Question: I want to change the symbol of particular data points on a line graph in base R.
Here is an example of my plot:
'''
month<-c("2010-08-01", "2010-09-01", "2010-10-01", "2010-12-01", "2011-01-01", "2011-02-01",
"2011-03-01", "2011-04-01", "2011-05-01", "2011-06-01", "2011-07-01", "2011-09-01",
"2011-11-01", "2012-01-01", "2012-02-01", "2012-03-01", "2012-05-01", "2012-07-01",
"2012-08-01")
prevalence<-c(10,7.5,5.2,3.5,6.4,2.7,5.8,13.2,4.3,4.7,6.4,4.4,5.2,3.3,1.0,3.1,9.9,33.3,1.0)
df<-data.frame(month, prevalence)
df$month<-as.Date(df$month)
plot(df$month, df$prevalence,lwd = 1.8, ylim=c(0,40),pch=16, bty='n',
ylab="Prevalence (%)", xlab="Month",col='black',cex=1,cex.lab=1.0,cex.axis=1.0)
len = .07
axis(side = 1, at = df$month, labels=F, tck=-0.015)
axis(side=2, at=c(0,10,20,30,40,50), labels=c("", "", "", "", "", ""), tck=-0.015)
lines(df$month, df$prevalence, col='black', lwd=1.8)
'''
The graph produced:
The y-value for the second last point is much higher than the others, and I would like to change the point to an open circle to indicate that there were only 3 samples for this data point. As I have a several of these line graphs to overlay in the one plot, it would look to messy to try to indicate this another way like manually overlaying a symbol on the graph.
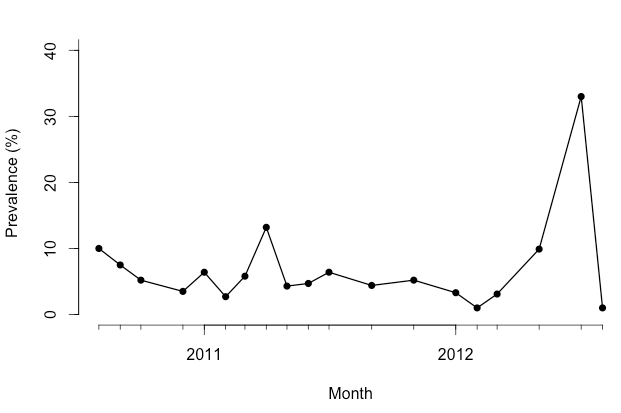
Answer: You can specify a separate symbol for every data point. Just provide an array instead of a single value for the pch-option of plot
'''
symbol <- rep(16,nrow(df))
symbol[df$prevalence >30] <- 21
plot(df$month, df$prevalence,lwd = 1.8, ylim=c(0,40),pch=symbol, bty='n',
ylab="Prevalence (%)", xlab="Month",col='black',cex=1,cex.lab=1.0,cex.axis=1.0)
'''